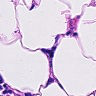
Metastatic tissue present: no